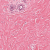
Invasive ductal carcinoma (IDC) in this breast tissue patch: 0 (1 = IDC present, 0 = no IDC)